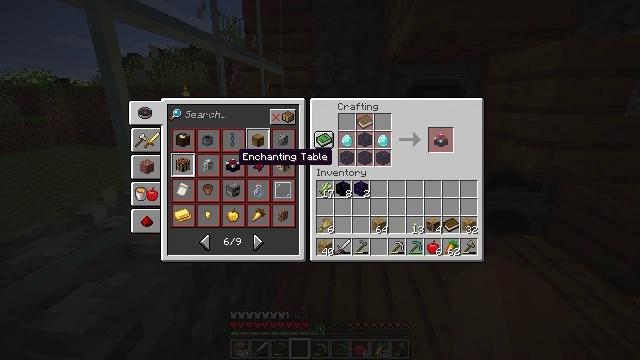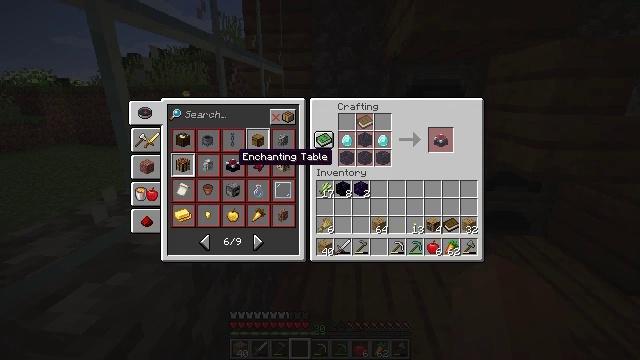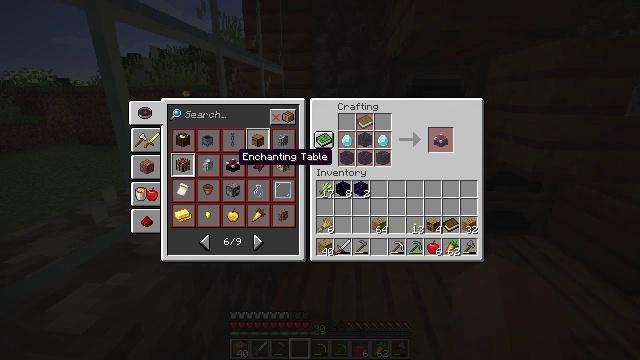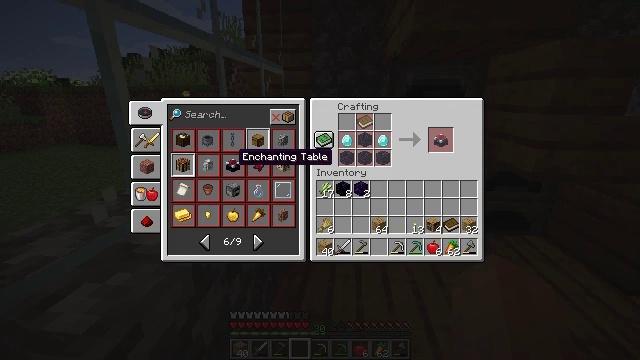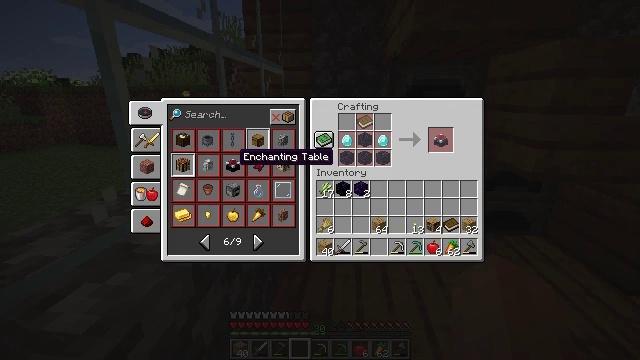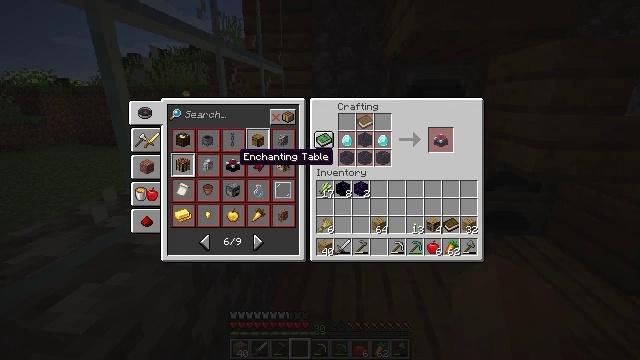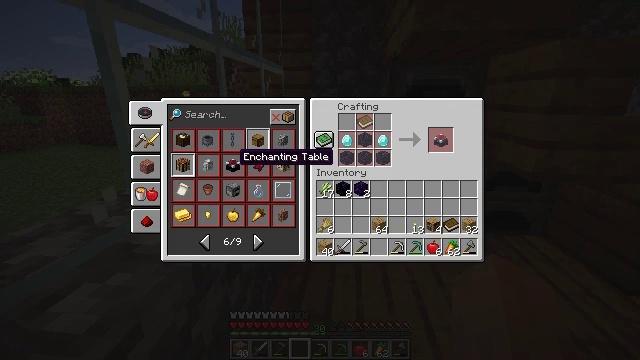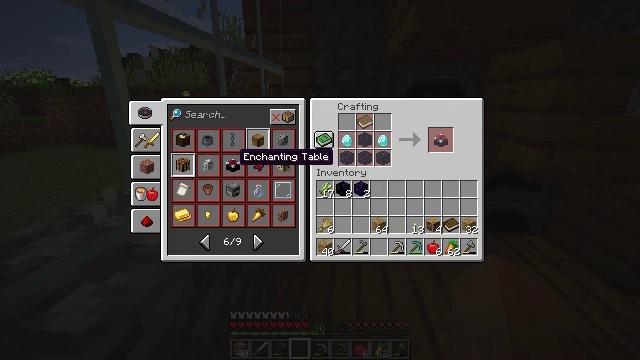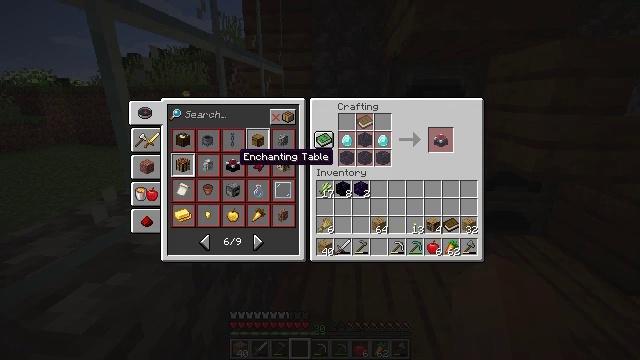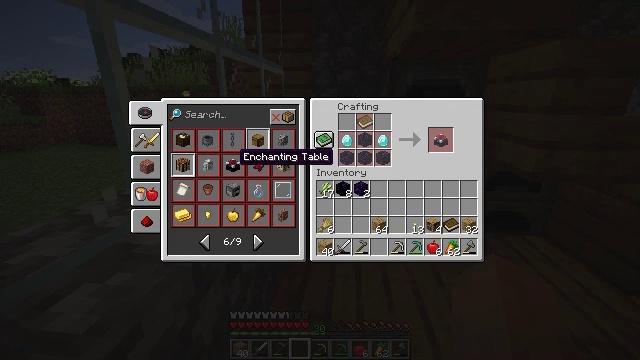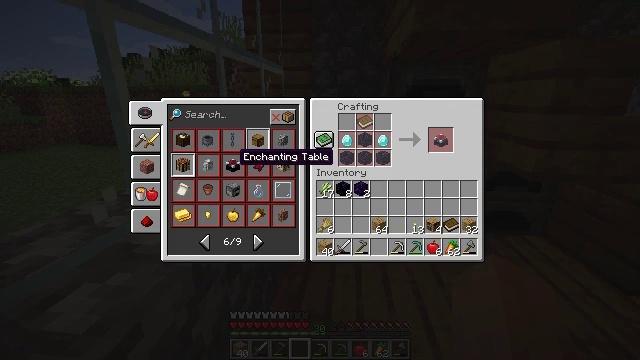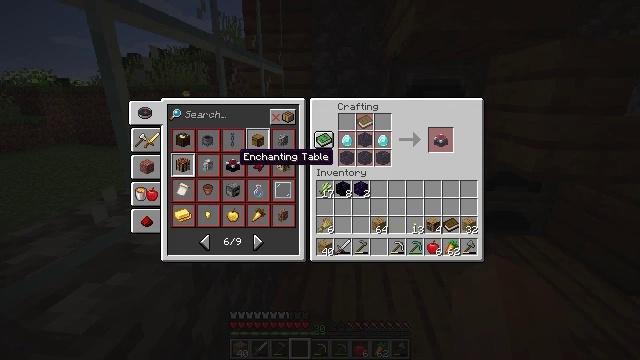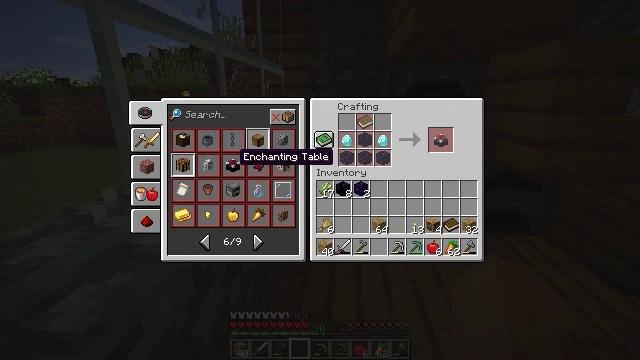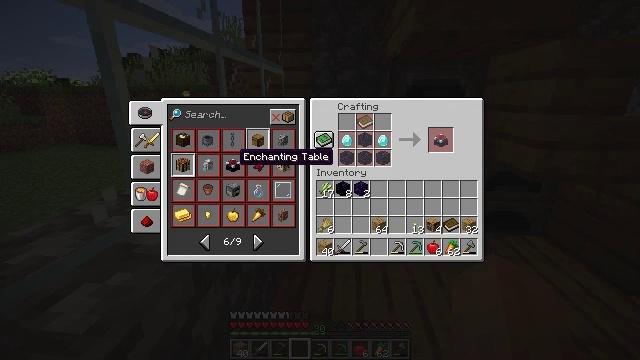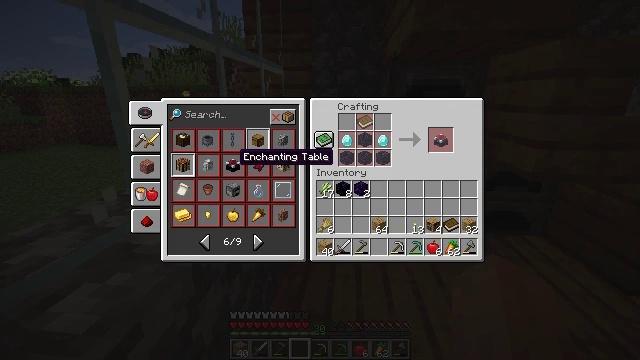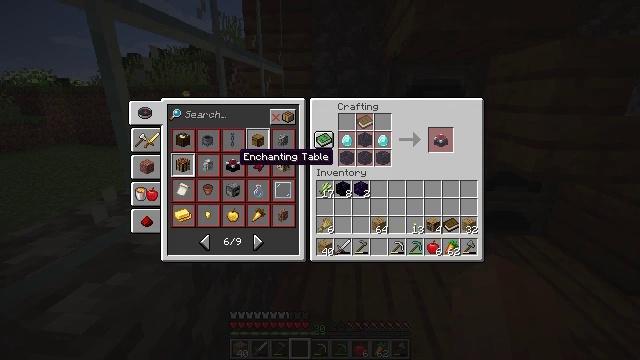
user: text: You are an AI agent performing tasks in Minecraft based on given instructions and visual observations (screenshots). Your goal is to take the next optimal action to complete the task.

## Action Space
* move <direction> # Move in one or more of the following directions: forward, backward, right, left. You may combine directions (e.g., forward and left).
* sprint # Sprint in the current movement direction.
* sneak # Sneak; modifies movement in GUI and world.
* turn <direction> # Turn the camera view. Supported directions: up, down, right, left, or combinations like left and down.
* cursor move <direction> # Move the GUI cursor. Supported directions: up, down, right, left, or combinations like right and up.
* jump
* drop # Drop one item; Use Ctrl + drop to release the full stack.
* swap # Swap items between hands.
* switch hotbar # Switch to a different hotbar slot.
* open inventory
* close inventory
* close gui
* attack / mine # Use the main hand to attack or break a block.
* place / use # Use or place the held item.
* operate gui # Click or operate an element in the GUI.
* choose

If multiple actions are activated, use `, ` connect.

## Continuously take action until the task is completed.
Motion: motion action
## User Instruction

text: Convert obsidian, diamonds, and a book into an enchanting table.
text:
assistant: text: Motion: no_op
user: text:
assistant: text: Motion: no_op
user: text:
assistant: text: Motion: no_op
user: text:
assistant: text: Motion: no_op
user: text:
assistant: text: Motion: no_op
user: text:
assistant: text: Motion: no_op
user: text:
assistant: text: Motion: no_op
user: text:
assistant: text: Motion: no_op
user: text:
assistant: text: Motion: no_op
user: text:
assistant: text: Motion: no_op
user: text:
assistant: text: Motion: no_op
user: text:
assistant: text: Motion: no_op
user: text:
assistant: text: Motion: no_op
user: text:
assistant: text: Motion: no_op
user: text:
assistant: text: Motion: no_op
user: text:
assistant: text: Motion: no_op
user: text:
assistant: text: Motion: no_op
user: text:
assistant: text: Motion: no_op
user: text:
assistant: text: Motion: no_op
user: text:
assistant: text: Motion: no_op
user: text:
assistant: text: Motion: no_op
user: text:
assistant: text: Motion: no_op
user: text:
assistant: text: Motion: no_op
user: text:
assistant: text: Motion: no_op
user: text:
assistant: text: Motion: no_op
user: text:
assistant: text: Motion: no_op
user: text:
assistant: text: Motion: no_op
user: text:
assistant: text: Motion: no_op
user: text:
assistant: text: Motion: no_op
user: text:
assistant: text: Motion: no_op